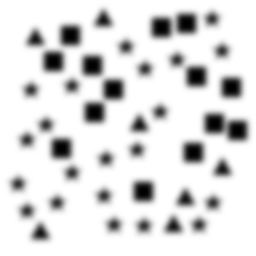
Squares: 14
Triangles: 7
Stars: 21
Total shapes: 42